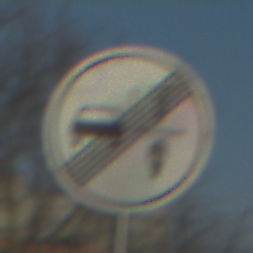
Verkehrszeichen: EndeVerbotUeberholenEinspurigeFahrzeuge
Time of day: MorningAfternoon
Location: Outdoor (Nature)
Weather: Clear
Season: NotSpecified
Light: Natural